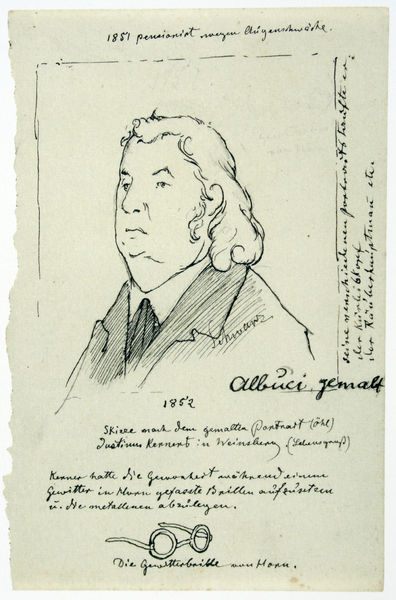
Titel: Porträt Justinus Kerners nach einer Vorlage im Kernerhaus
Künstler: Gabriel von Max
Standort: München
Institution: Städtische Galerie im Lenbachhaus
Schlagwörter: mann, profil, zeichnung, hemd, gesicht, kragen, portrait, porträt, schrift, einfach, gemalt, schraffur, text, brille, halbprofil, anmerkungen, t, 19. jahrhundert, 1857, 1852, 1851, albuci, 19. jah